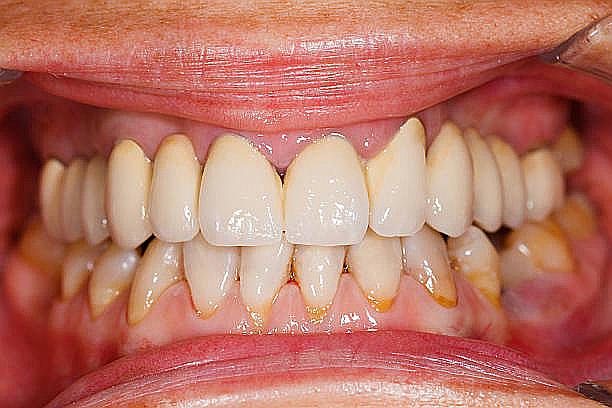
Condition: Gingivitis